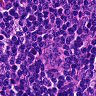
Metastatic tissue present: no